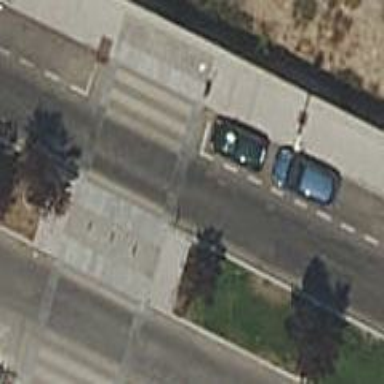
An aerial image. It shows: Zebra crossing on the road.